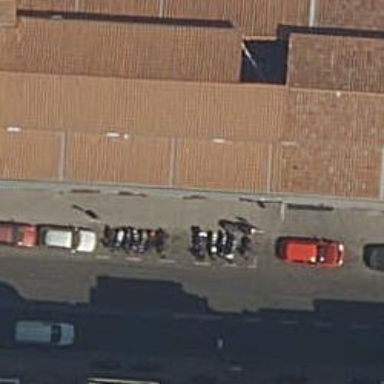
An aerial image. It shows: Driving school.